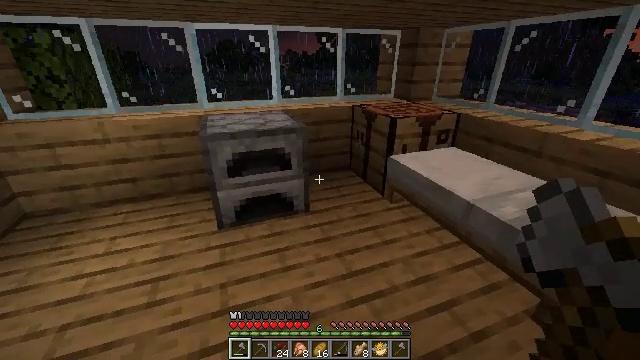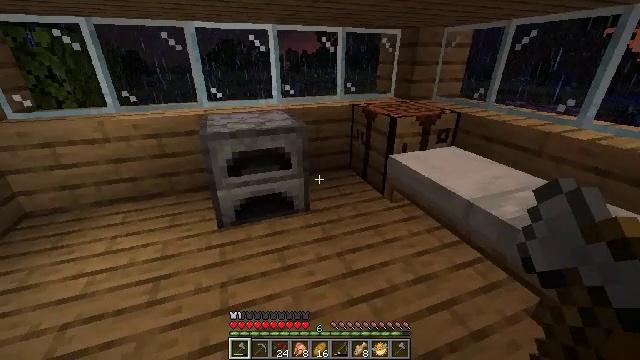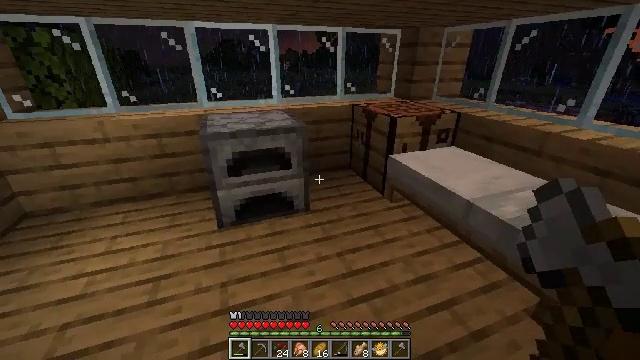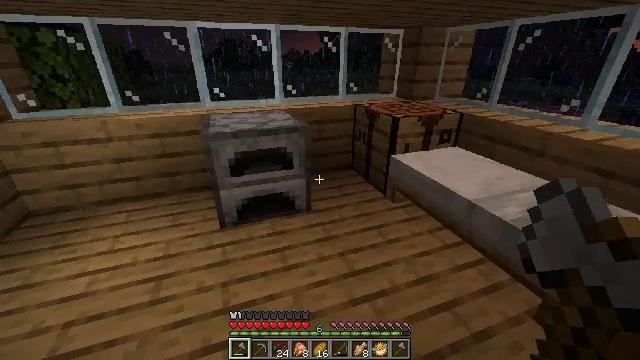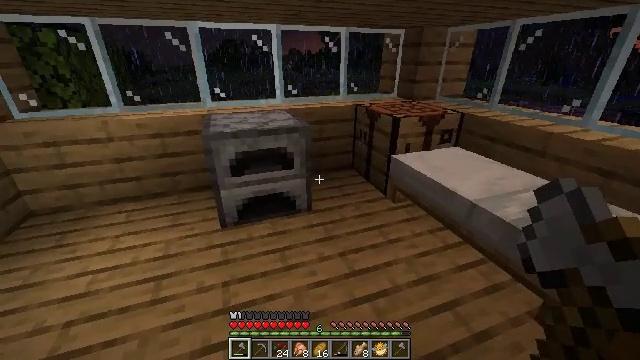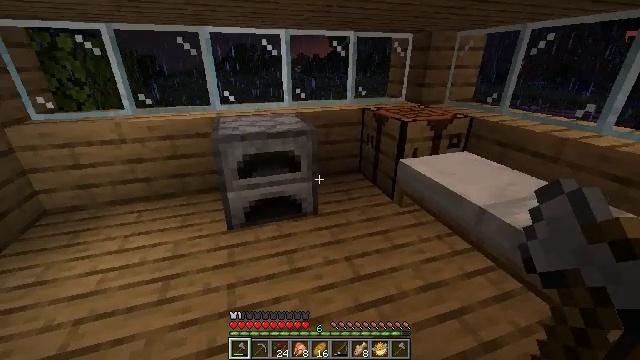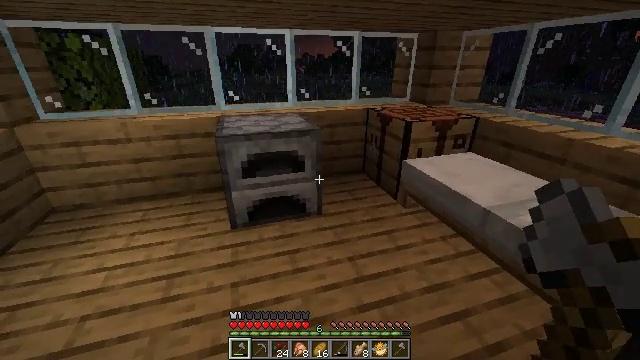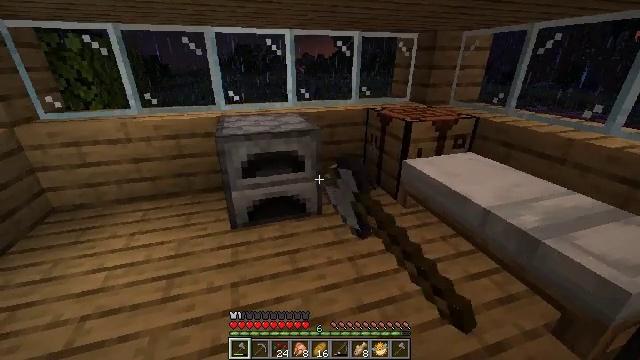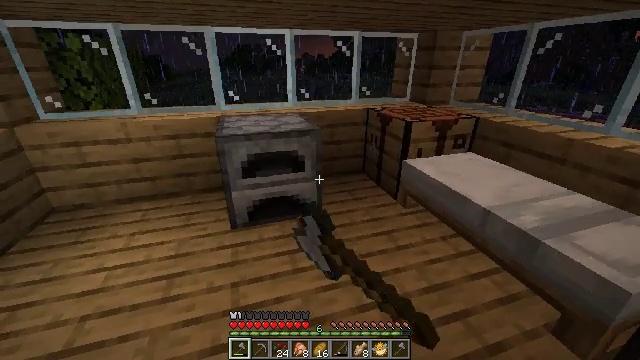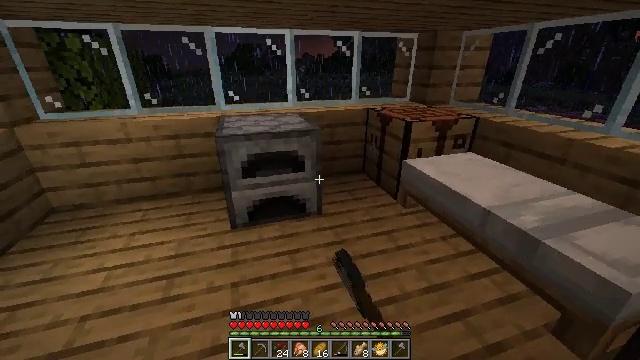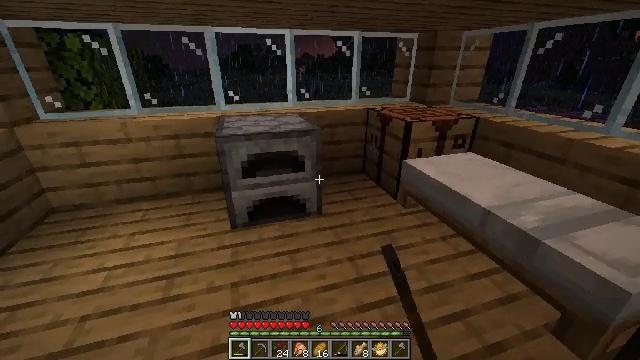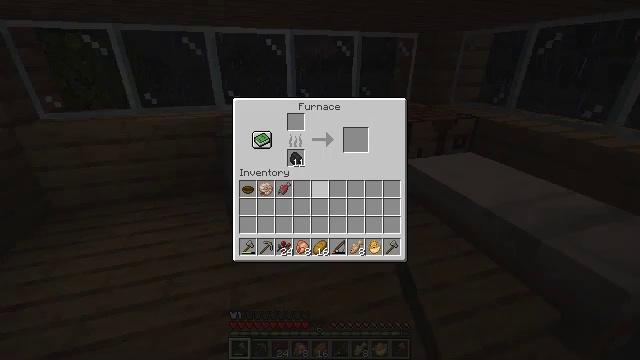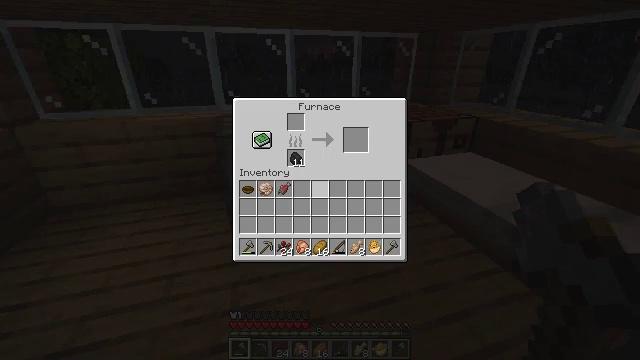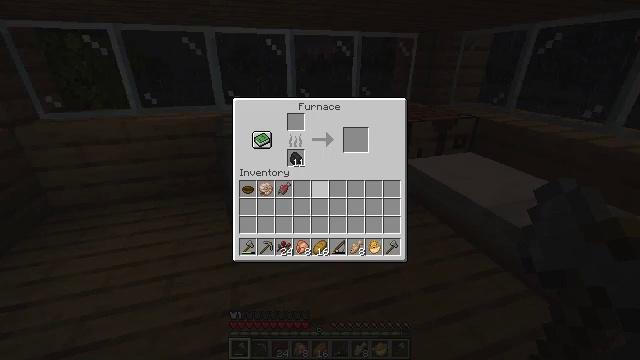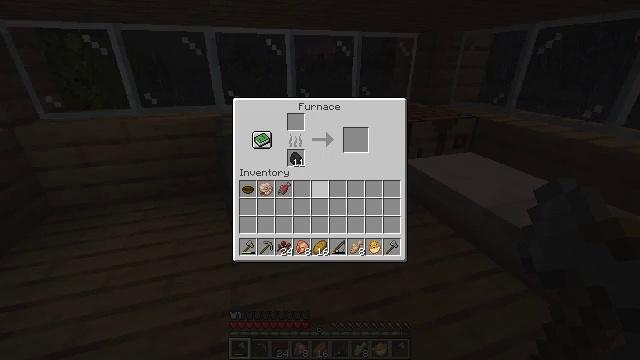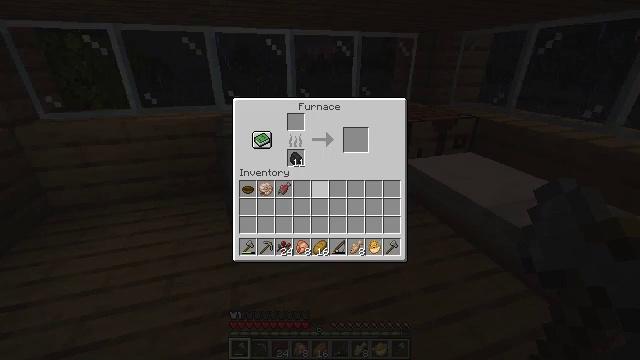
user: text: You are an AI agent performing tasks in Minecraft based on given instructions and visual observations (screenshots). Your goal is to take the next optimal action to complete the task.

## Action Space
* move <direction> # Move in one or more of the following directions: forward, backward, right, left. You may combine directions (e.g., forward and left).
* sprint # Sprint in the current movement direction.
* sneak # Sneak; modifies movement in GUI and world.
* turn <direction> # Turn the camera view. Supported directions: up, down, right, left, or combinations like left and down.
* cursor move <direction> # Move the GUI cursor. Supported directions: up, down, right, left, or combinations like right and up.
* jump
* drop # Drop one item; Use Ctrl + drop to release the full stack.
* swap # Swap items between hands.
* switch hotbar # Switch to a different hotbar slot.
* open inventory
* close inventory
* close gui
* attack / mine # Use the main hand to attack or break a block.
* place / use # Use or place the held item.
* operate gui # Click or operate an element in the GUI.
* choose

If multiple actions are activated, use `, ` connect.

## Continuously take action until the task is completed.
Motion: motion action
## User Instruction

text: Prepare beetroot soup in the crafting table.
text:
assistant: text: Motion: no_op
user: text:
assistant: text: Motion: no_op
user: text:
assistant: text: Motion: no_op
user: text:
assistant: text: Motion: no_op
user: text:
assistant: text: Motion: turn left
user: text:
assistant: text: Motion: use / place
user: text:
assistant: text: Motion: use / place
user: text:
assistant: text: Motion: use / place
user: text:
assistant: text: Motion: use / place
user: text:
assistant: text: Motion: no_op
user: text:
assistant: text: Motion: cursor move right, open gui
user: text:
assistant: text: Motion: no_op
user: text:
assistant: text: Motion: no_op
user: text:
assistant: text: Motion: no_op
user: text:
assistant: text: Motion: no_op
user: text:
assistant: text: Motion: no_op
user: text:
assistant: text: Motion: no_op
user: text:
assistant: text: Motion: no_op
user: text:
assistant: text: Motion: cursor move right and down
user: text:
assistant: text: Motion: cursor move right and down
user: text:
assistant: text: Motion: no_op
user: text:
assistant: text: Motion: no_op
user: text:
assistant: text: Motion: no_op
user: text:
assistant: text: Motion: no_op
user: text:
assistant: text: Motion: no_op
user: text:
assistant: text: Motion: no_op
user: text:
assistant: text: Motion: no_op
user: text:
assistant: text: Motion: operate gui
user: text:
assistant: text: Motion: operate gui
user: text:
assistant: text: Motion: operate gui